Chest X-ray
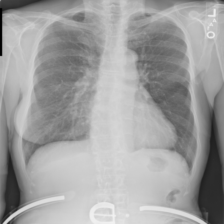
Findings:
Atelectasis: negative
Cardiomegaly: negative
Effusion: negative
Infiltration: negative
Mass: negative
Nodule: negative
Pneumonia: negative
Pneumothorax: negative
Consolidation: negative
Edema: negative
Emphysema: negative
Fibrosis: negative
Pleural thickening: negative
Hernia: negative